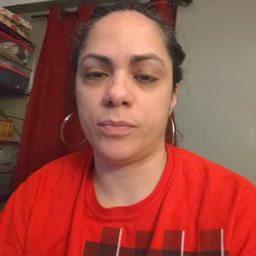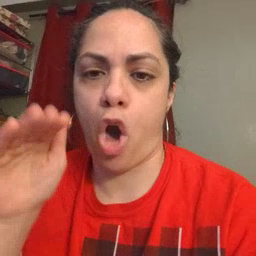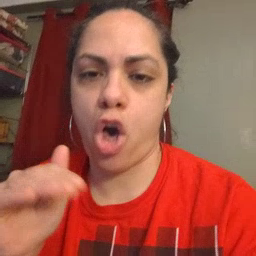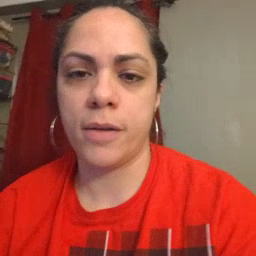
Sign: on